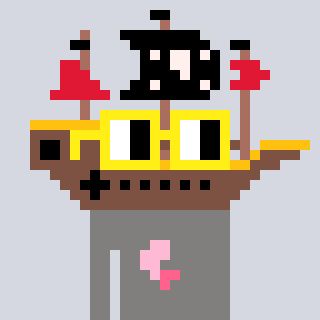
a pixel art character with square yellow glasses, a pirateship-shaped head and a bluegrey-colored body on a cool background